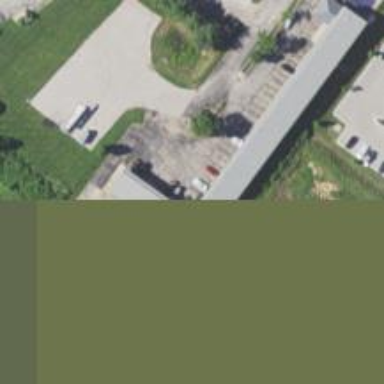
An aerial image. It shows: Building that is motel.